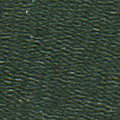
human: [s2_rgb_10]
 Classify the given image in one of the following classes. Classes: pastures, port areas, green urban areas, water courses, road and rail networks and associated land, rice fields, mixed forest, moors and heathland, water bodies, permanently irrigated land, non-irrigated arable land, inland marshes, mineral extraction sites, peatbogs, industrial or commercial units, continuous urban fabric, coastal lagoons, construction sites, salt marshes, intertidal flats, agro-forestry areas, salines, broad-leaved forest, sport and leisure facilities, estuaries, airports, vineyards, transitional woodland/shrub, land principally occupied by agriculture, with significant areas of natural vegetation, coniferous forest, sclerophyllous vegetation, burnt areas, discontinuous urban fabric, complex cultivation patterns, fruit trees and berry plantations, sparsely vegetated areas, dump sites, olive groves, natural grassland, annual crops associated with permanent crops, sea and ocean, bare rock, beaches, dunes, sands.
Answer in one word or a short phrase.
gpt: sea and ocean